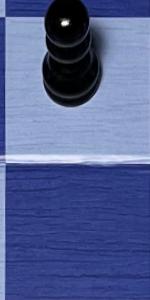
Label: Empty